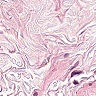
Metastatic tissue present: no